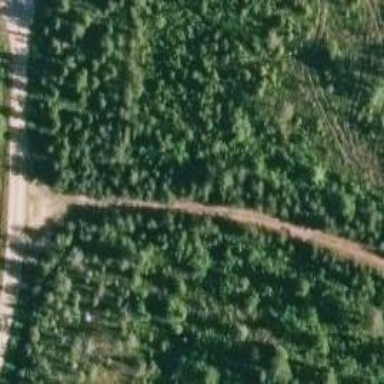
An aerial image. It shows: Track with grade 4 tracktype.